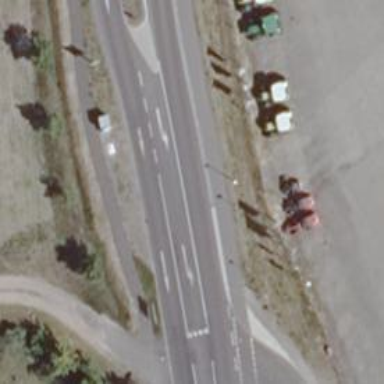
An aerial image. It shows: Asphalt road classified as primary highway.